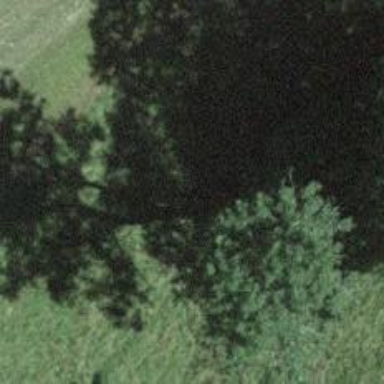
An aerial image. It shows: Culvert tunnel.